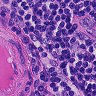
Metastatic tissue present: no